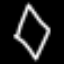
Label: diamond